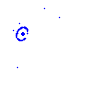
Particle: proton